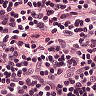
Metastatic tissue present: no